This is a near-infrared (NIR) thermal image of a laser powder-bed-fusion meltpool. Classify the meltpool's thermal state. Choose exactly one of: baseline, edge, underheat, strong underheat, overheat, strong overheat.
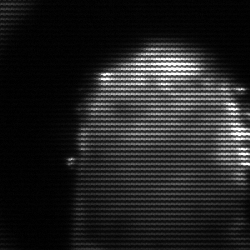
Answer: baseline